Question: I have attached crude images of two of the multiple forms I need to build in my web application:

If I consider forms in general, it has the following elements:
1. Checkbox
2. Date
3. DateTime
4. File
5. Image
6. Password
7. Radio Button
8. Text Box
9. Label
10. Text Area
11. Time
12. Link
I was wondering if there could be a way where I could store the structure/meta-data of all the forms somewhere(config. file, database etc.) and depending upon some action, generate the form, on-the-fly based on the meta-data - the user will simply input the values. I went through several topics like <URL> but couldn't find the answer. Assuming it is possible, how to structure the stored elements so that they are rendered properly in the generated page/form, how to store the values for combo-boxes, how to make text-boxes read-only and queries like that have added to my confusion.
Please note while , I would also like to know the other technologies and ways,of course, to achieve the same!
Thanks and regards !
*1st edit begins
While the solution provided by pbibergal appears to address my problem, I'm still looking forward to a some Spring-based/pure JQuery-based solution to achieve the same - I'm not sure if I would be allowed to explore and use a JS template engine !
*1st edit ends
*2nd edit begins
This is the single page where I'm trying to render the form using doT.js - am I missing some HTML tag somewhere to be passed to the js code where it can render the form?
'''
<html>
<script src="../../jquery1.8.3/jquery-1.8.3.js"></script>
<script src="https://raw.github.com/olado/doT/master/doT.js">
</script>
<script id="form-tmpl" type="text/x-dot-template">
{{~it.form :value:index}}
<{{=value.element}} id="input_{{=value.index}}" type="{{=value.type}}" value="{{=value.value}}">
{{~}}
</script>
<script>
var json = "{fileState:"Processed",reason:"",cancel:"Cancel"}";
$(document).ready(function(){
var tmpl = doT.template(document.getElementById('form-tmpl').text);
$('body').append(tmpl(json));
});
</script>
<body>
</body>
</html>
'''
*2nd edit ends
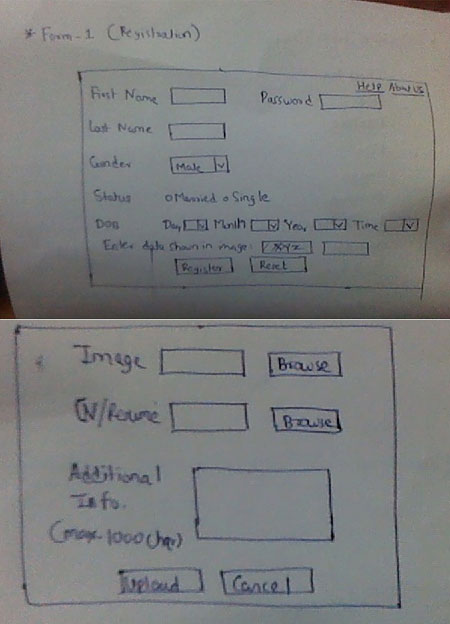
Answer: You can use Javascript objects for storing the data.
Eg.
'''
var json = {"form": [
{
"type": "text", "element": "input", "value": "some text"
},
{
"type": "button", "element": "input", "value": "Click here"
}
]}
'''
Save your data in local database like Mozilla IndexedDB or WebSQL.
Another way is to save in local storage.
Then build your form using javascript template engine. doT.js is good for this:
<URL>
In HTML file:
'''
<script id="form-tmpl" type="text/x-dot-template">
{{~it.form :value:index}}
<{{=value.element}} id="input_{{=value.index}}" type="{{=value.type}}" value="{{=value.value}}">
{{~}}
<script/>
'''
In JS file:
'''
$(document).ready(function(){
var tmpl = doT.template(document.getElementById('form-tmpl').text);
$('body').append(tmpl(json));
});
'''